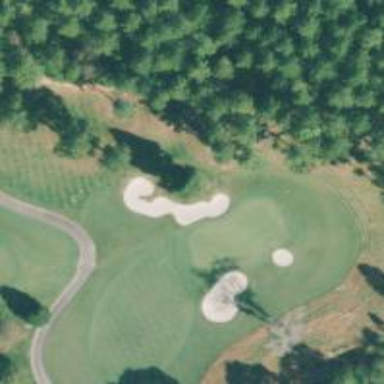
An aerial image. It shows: View of golf hole.